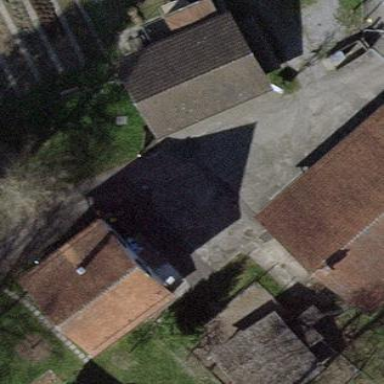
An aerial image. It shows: Gabled building.